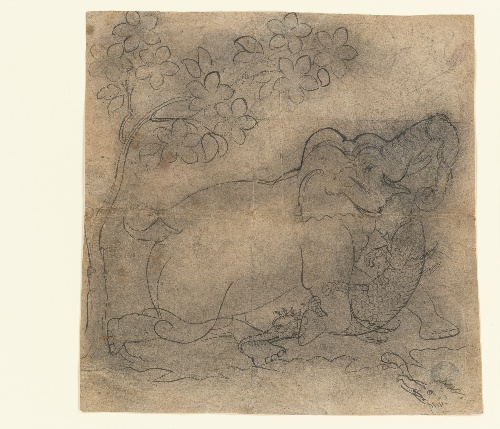
Date: late 19th century
Object type: Drawing
Classification: Paintings
Medium: Ink and wash on paper
Culture: India (Rajasthan, Kotah)
Dimensions: Image (sight): 16 1/4 x 16 1/2 in. (41.3 x 41.9 cm)
Framed: 24 x 26 in. (61 x 66 cm)
Department: Asian Art
Credit line: Gift of Subhash Kapoor, in memory of his parents, Smt Shashi Kanta and Shree Parshotam Ram Kapoor, 2008
Accession year: 2008
Repository: Metropolitan Museum of Art, New York, NY
Tags: Crocodiles|Elephants